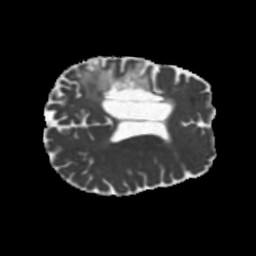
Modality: MD
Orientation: axial
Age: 61
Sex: female
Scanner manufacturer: siemens
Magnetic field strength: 3 T
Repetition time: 5.25 s
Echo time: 0.08 s